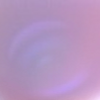
Label: sunburn